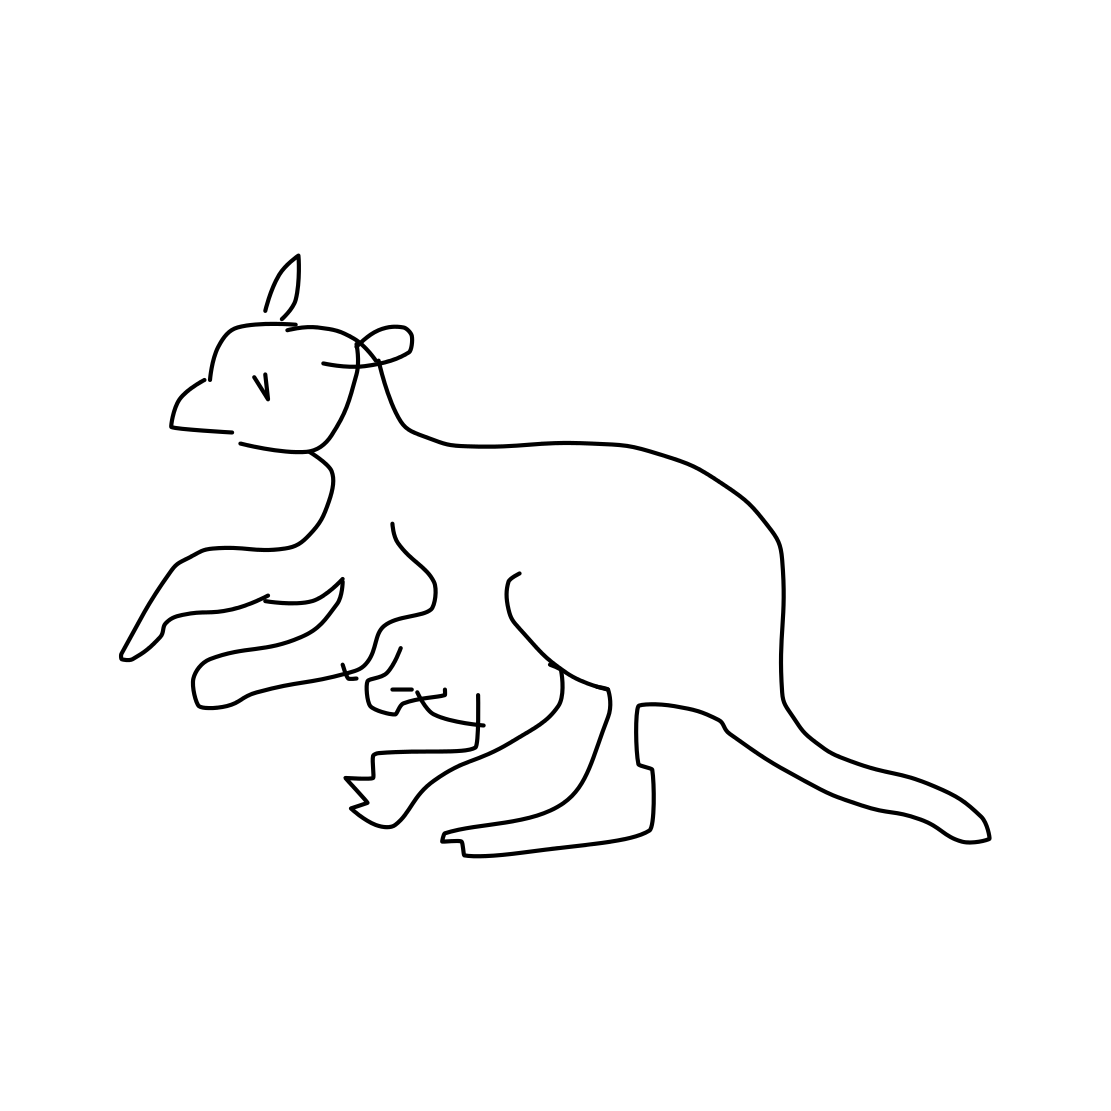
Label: kangaroo